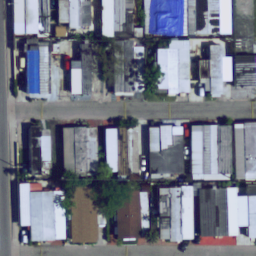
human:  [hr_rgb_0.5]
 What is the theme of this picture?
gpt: mobile home park

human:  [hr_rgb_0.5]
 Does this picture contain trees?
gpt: yes

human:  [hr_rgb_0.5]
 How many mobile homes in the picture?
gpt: twenty-two

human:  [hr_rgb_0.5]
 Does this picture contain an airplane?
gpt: no

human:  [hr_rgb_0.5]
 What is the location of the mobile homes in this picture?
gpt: up and bottom